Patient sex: M
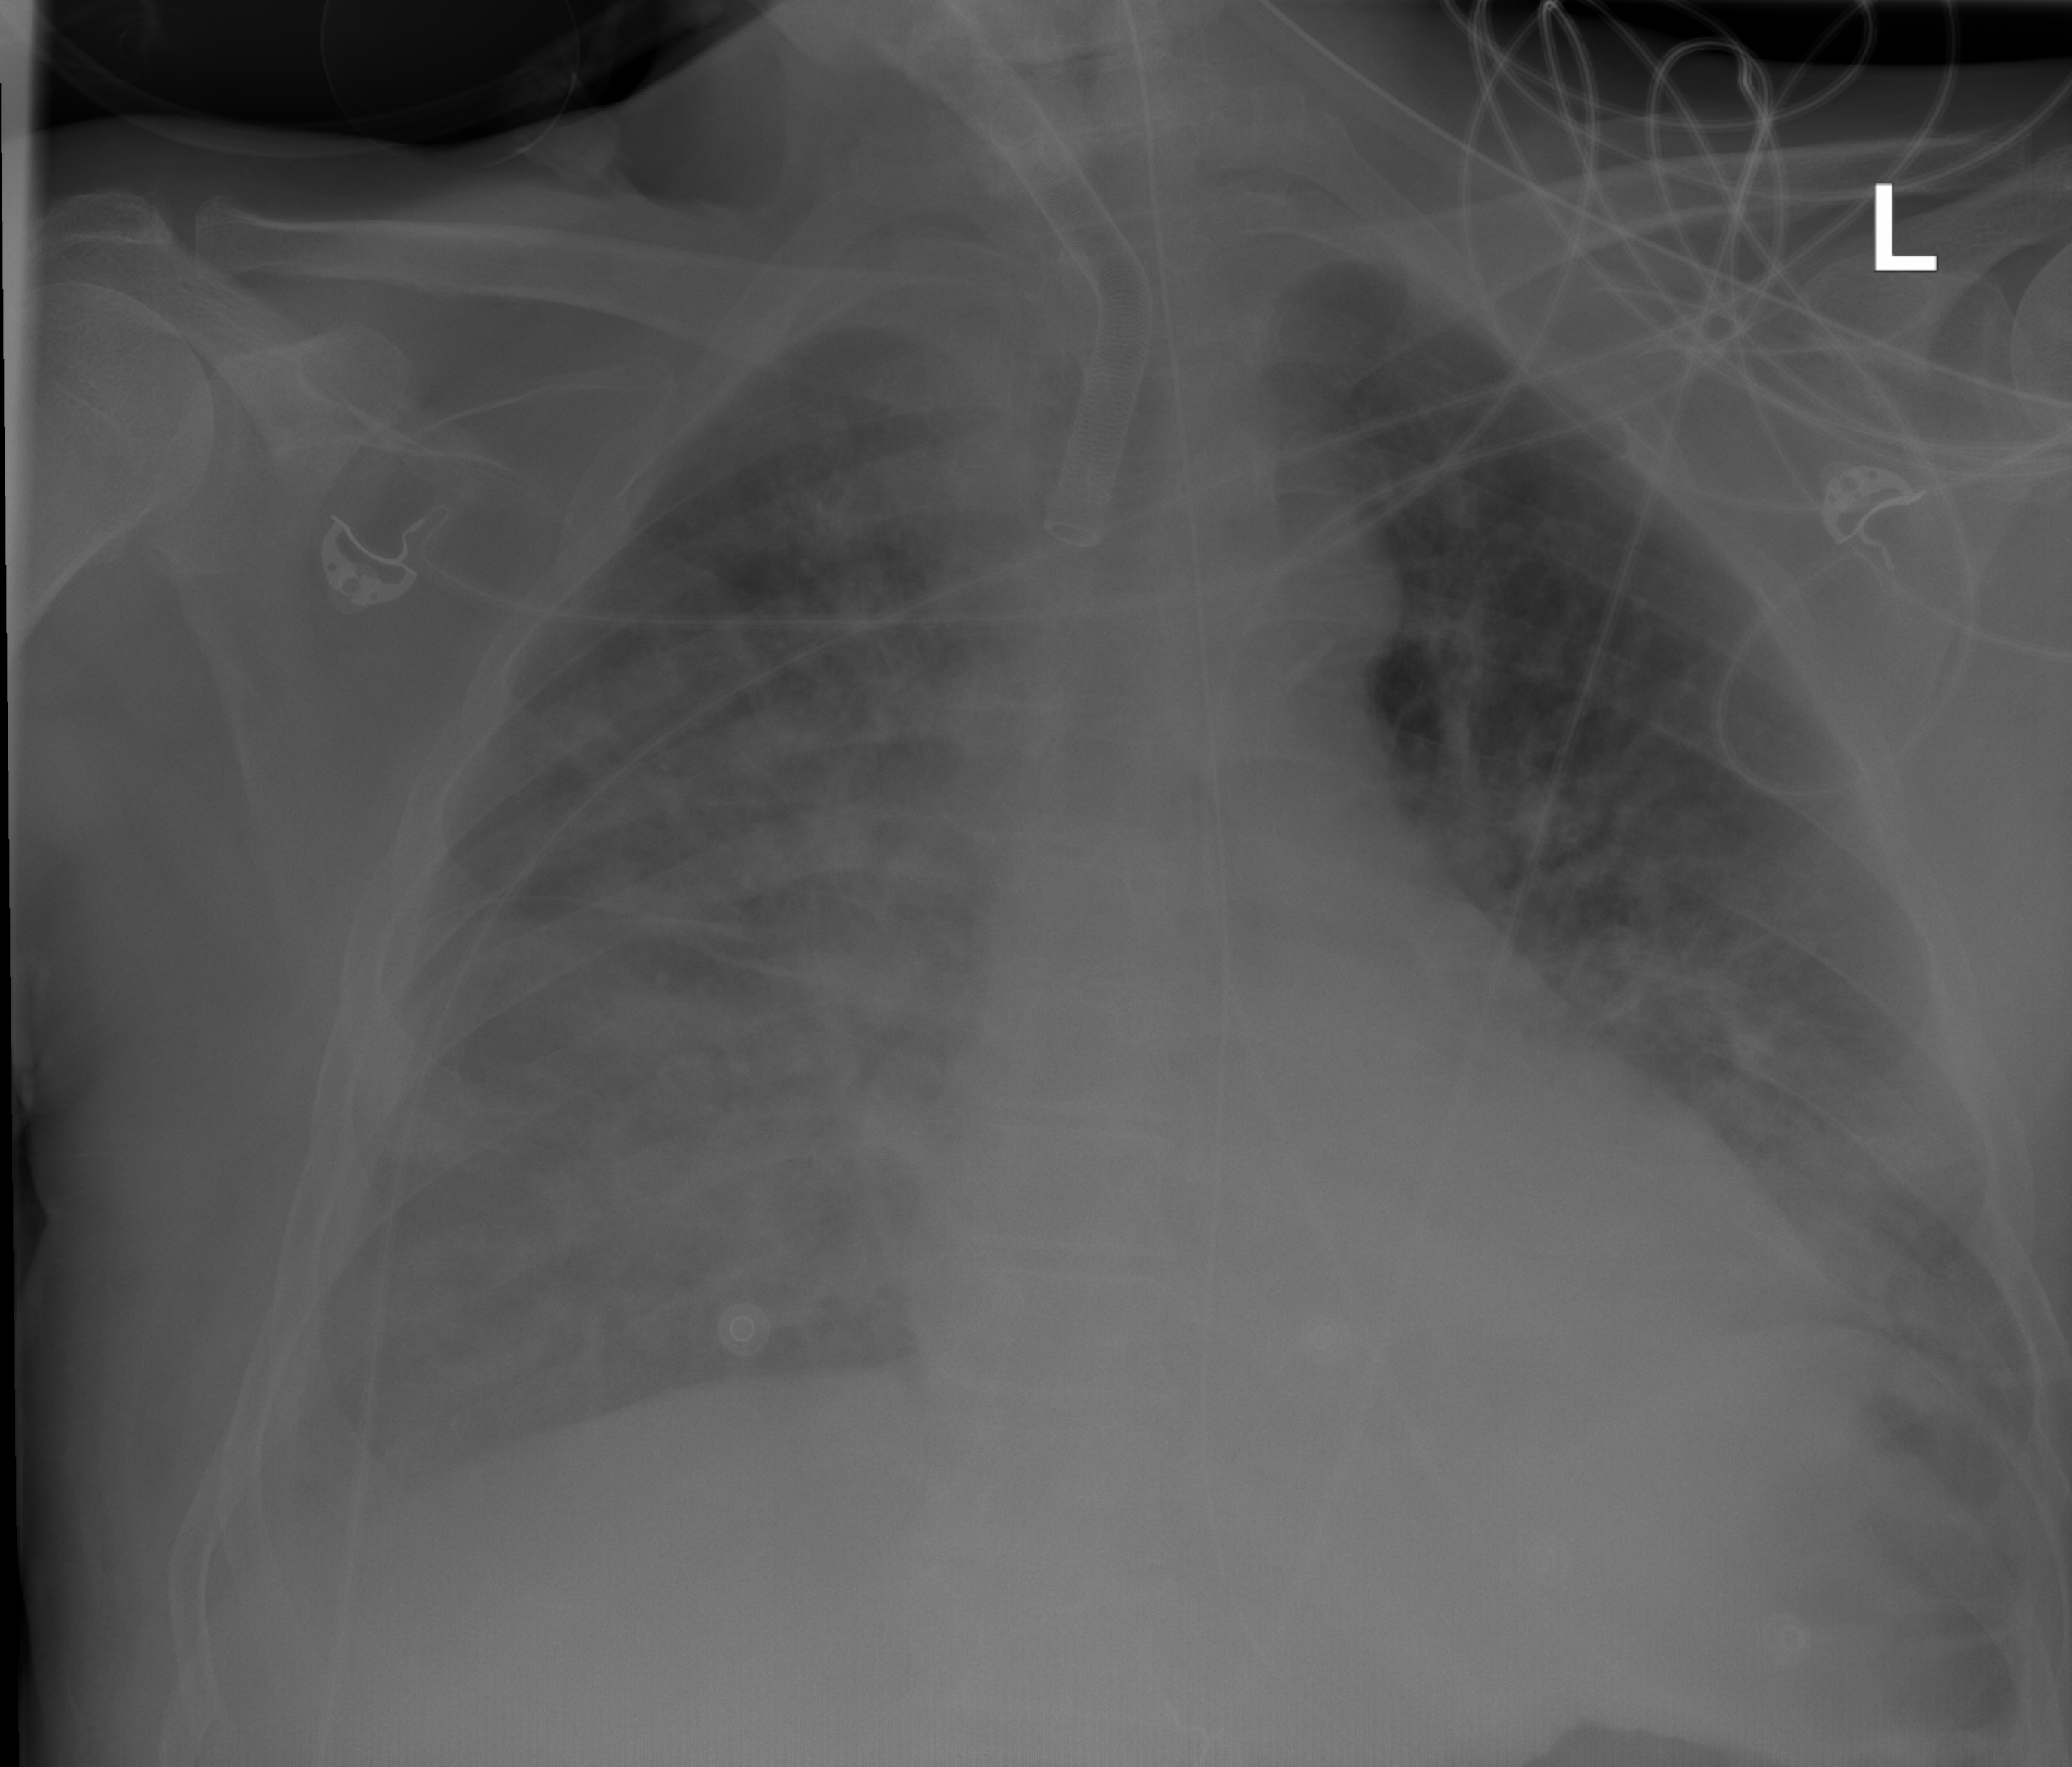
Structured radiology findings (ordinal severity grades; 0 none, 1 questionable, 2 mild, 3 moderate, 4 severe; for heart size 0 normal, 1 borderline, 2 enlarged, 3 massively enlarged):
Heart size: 2
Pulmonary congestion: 3
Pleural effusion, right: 2
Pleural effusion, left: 2
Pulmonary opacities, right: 3
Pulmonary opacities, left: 0
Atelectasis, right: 0
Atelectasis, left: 0